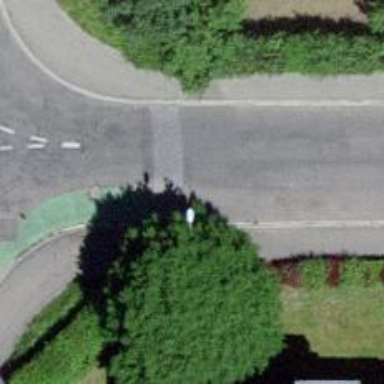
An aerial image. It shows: Black bollard.